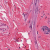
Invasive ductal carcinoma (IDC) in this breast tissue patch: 0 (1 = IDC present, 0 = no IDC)